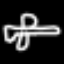
Label: airplane